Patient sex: M
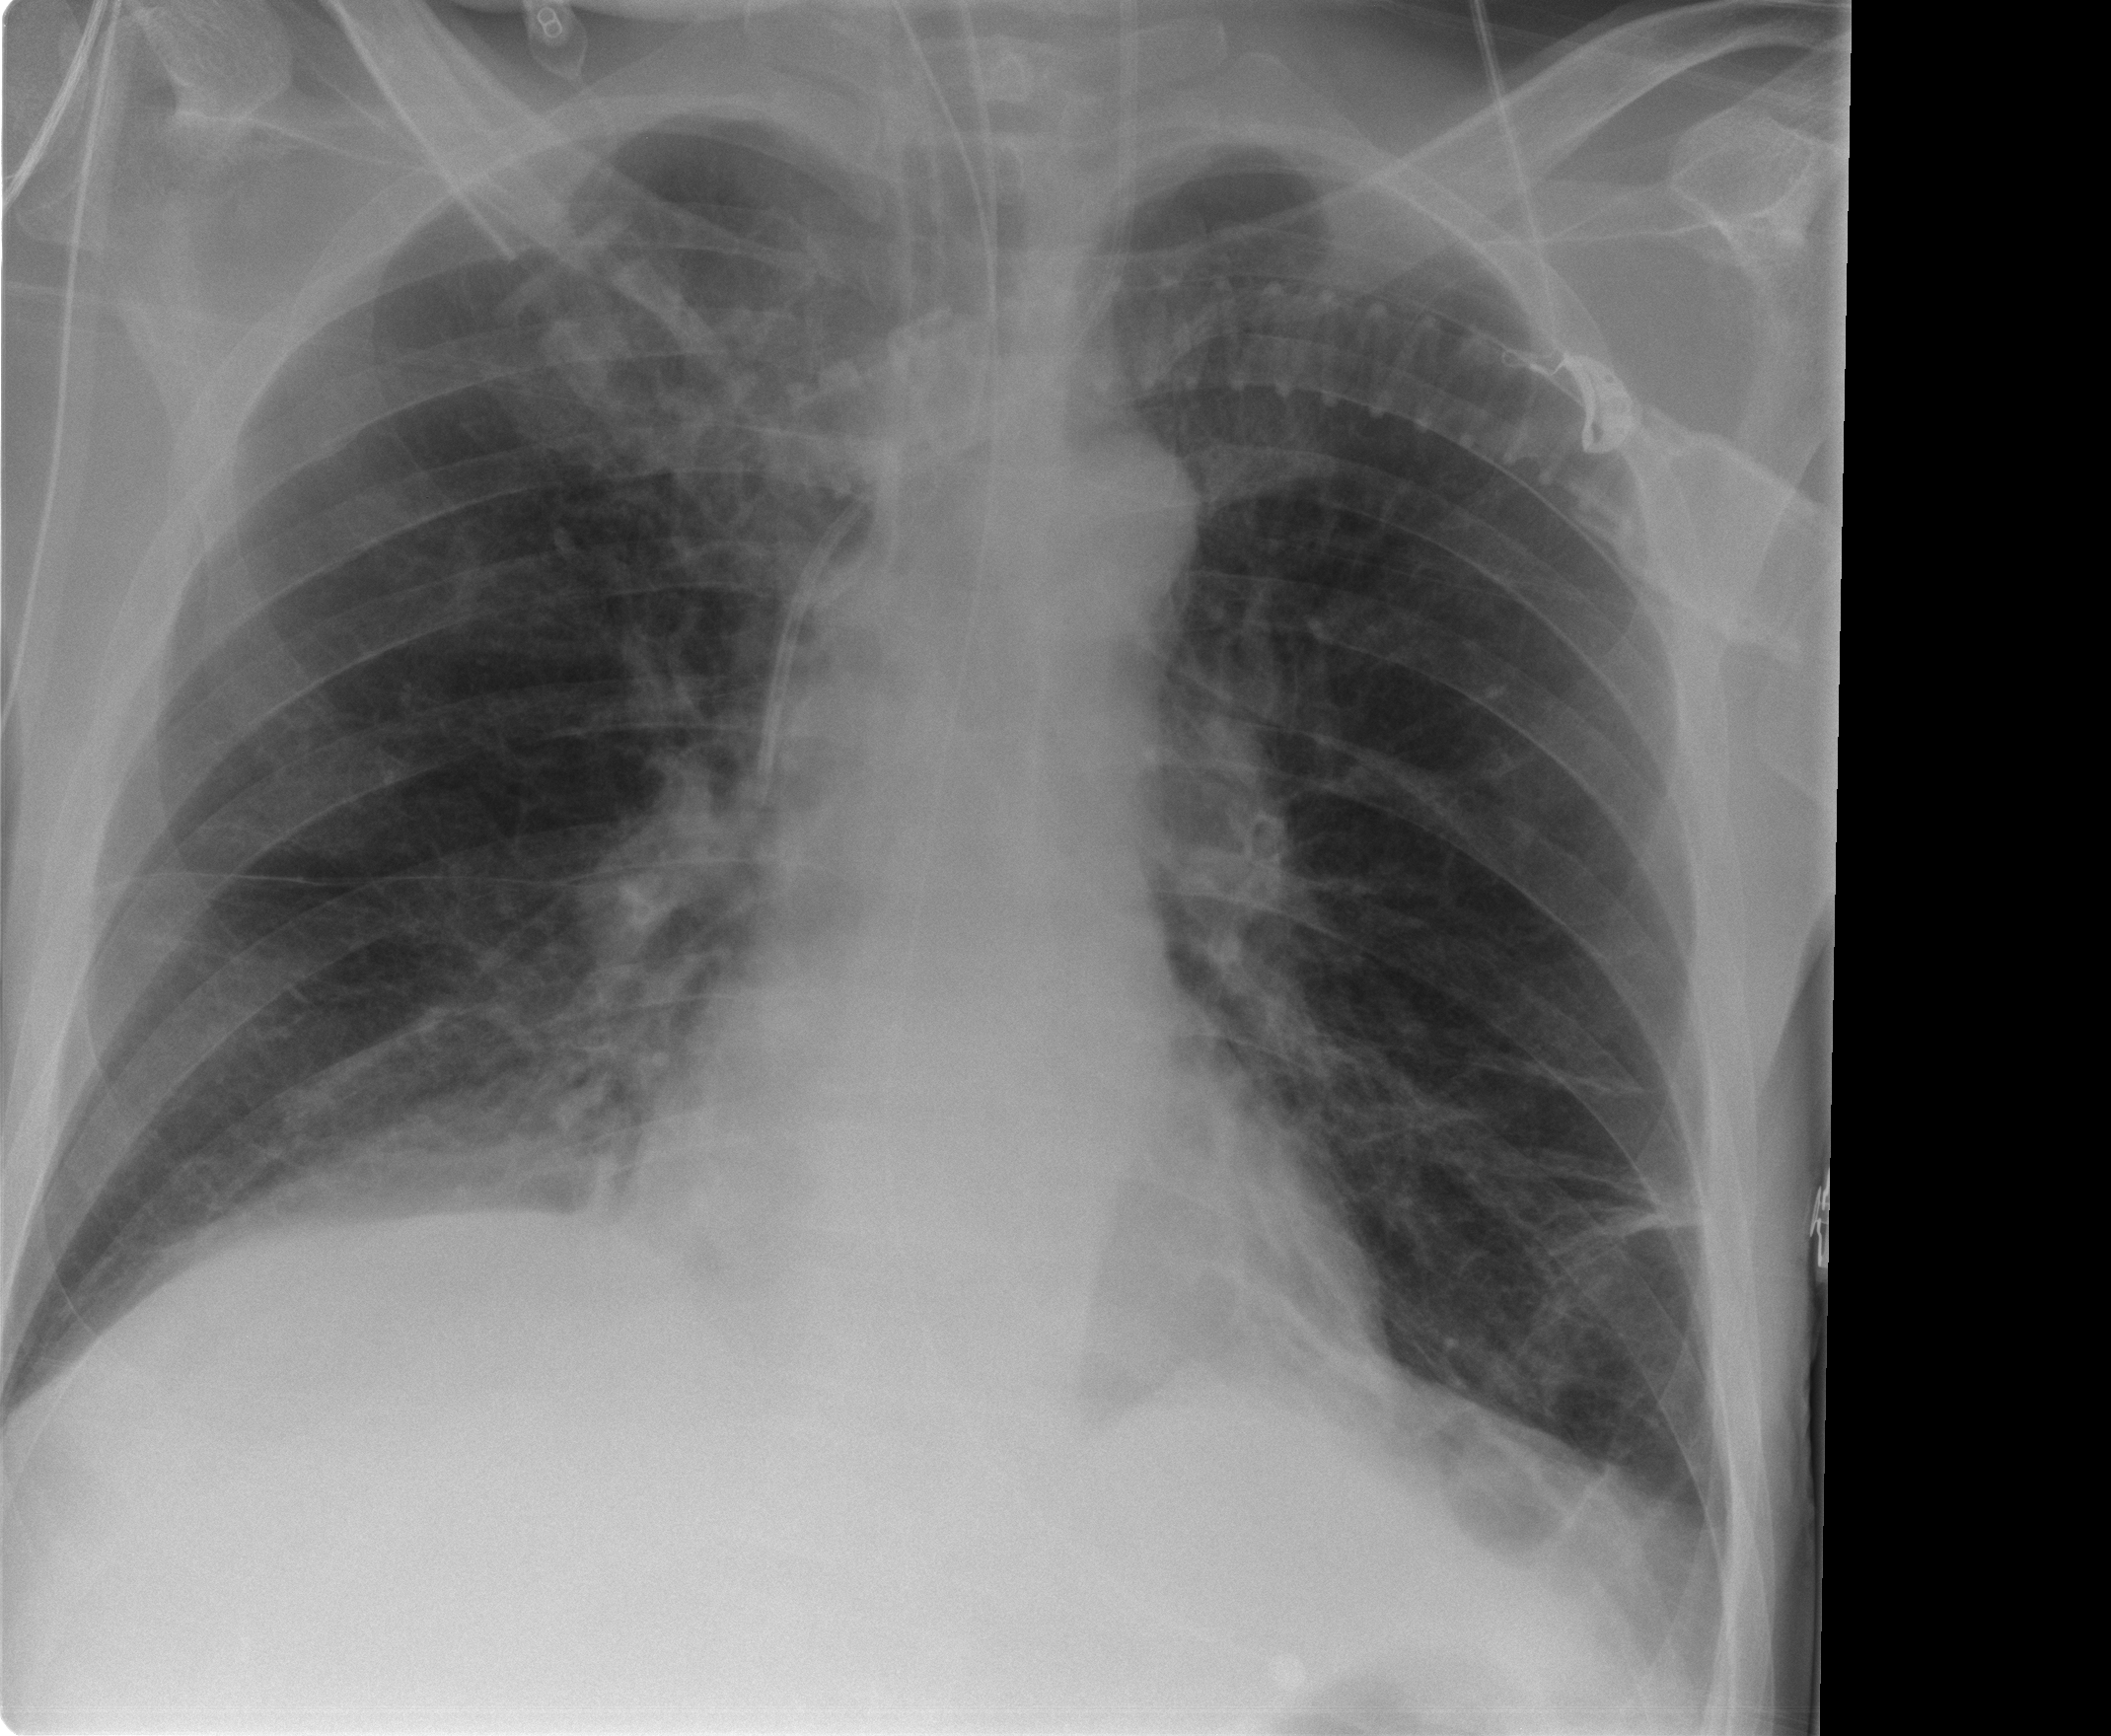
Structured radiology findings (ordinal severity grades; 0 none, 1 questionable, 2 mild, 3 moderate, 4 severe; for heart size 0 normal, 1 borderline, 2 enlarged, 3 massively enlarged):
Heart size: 0
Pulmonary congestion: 0
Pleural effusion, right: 0
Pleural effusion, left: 0
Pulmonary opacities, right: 0
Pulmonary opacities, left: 0
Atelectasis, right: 0
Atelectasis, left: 2